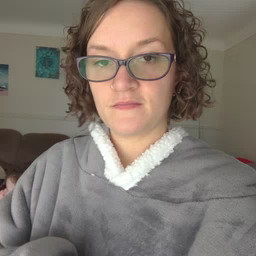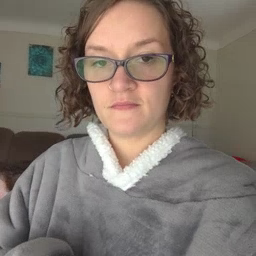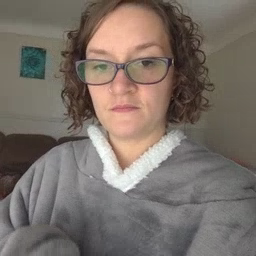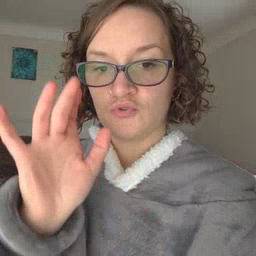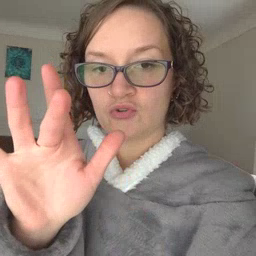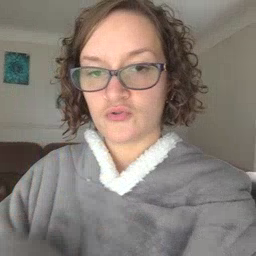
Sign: touch